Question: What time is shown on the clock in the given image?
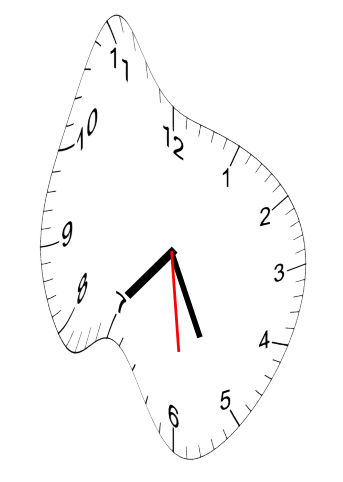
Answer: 07:25:29